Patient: sex F, age 37
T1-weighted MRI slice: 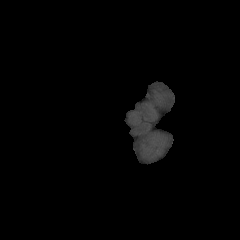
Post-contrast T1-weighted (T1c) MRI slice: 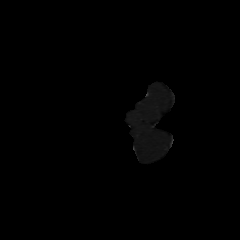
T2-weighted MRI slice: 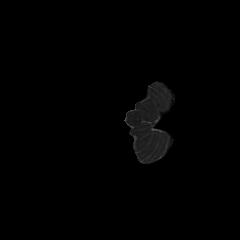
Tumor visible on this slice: no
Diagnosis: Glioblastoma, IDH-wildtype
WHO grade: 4